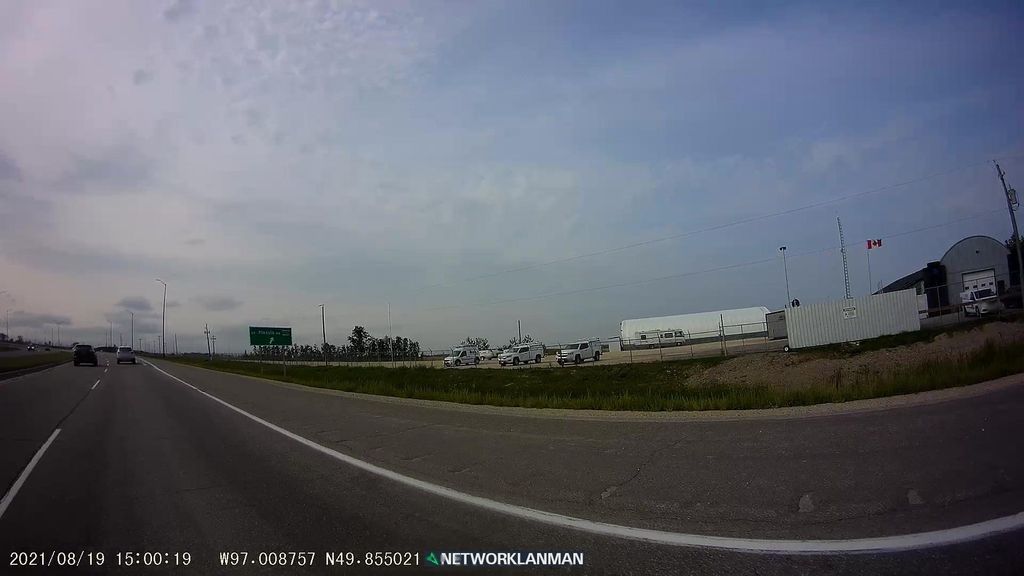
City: winnipeg